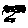
Label: zigzag